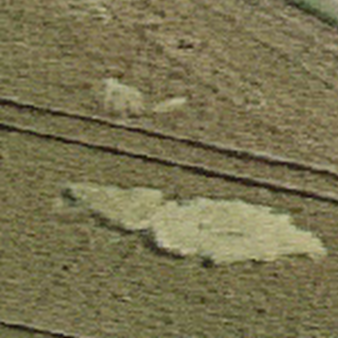
Label: other